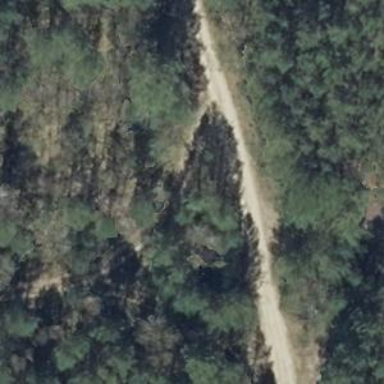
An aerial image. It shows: Track road with grade3 tracktype.